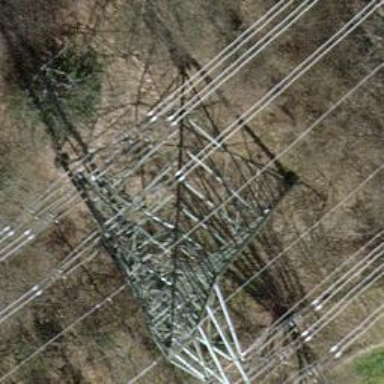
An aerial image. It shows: Towering power structure.